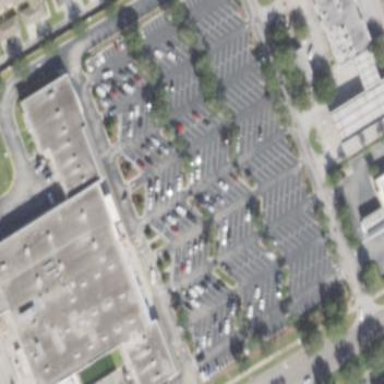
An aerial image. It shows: Retail area.